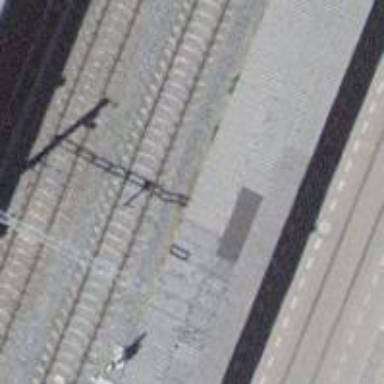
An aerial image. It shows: Railway signal.